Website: macys
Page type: account-selection
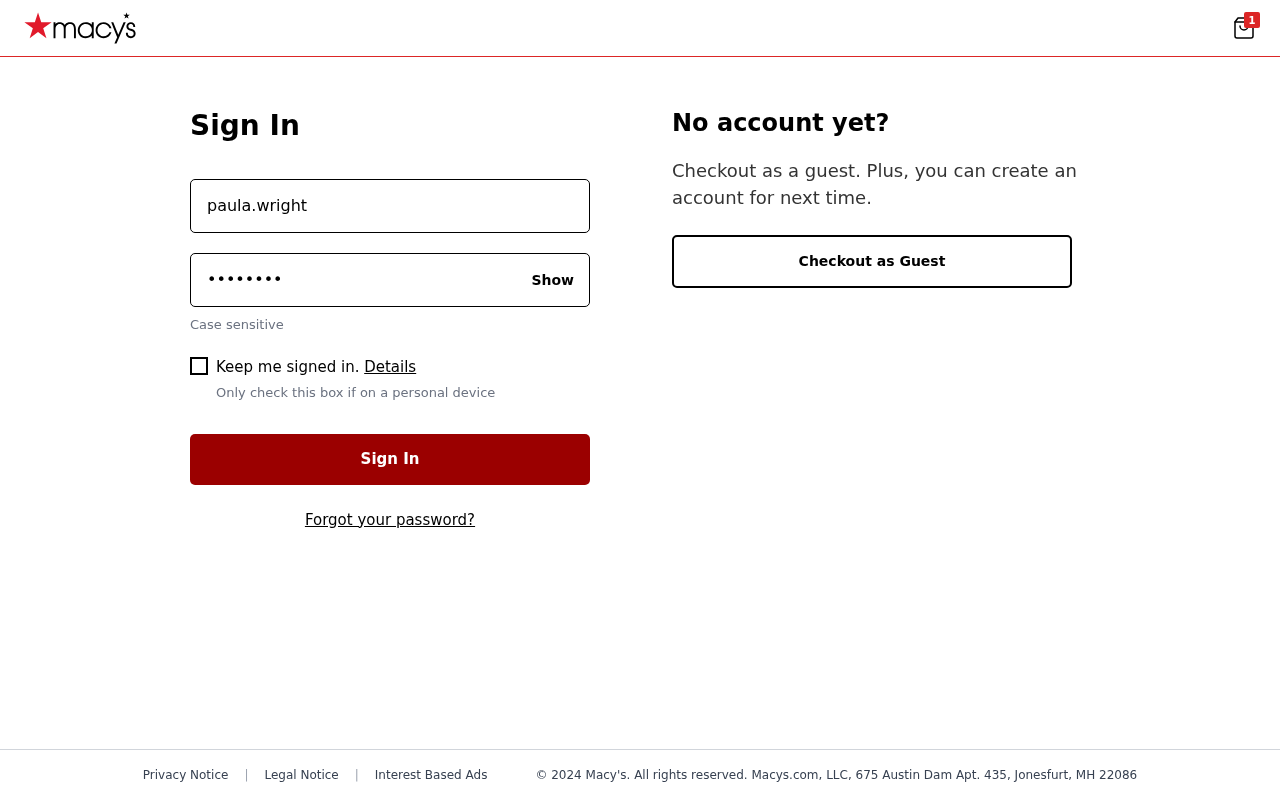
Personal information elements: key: PII_LOGIN_USERNAME
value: paula.wright
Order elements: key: ORDER_NUM_ITEMS
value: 1